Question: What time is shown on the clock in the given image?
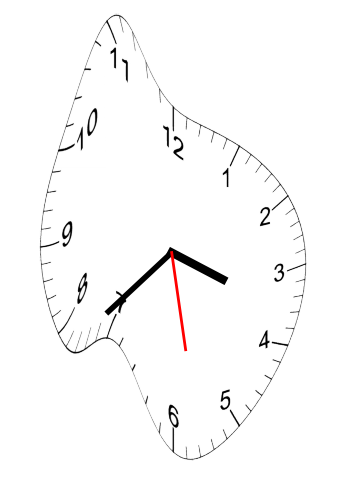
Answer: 03:37:28